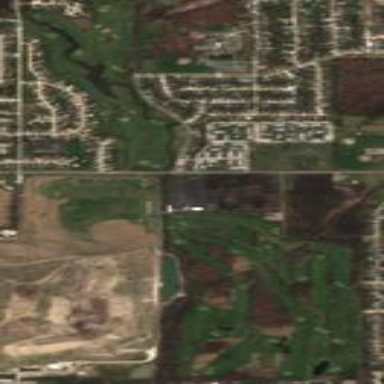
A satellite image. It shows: Golf course.